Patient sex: F
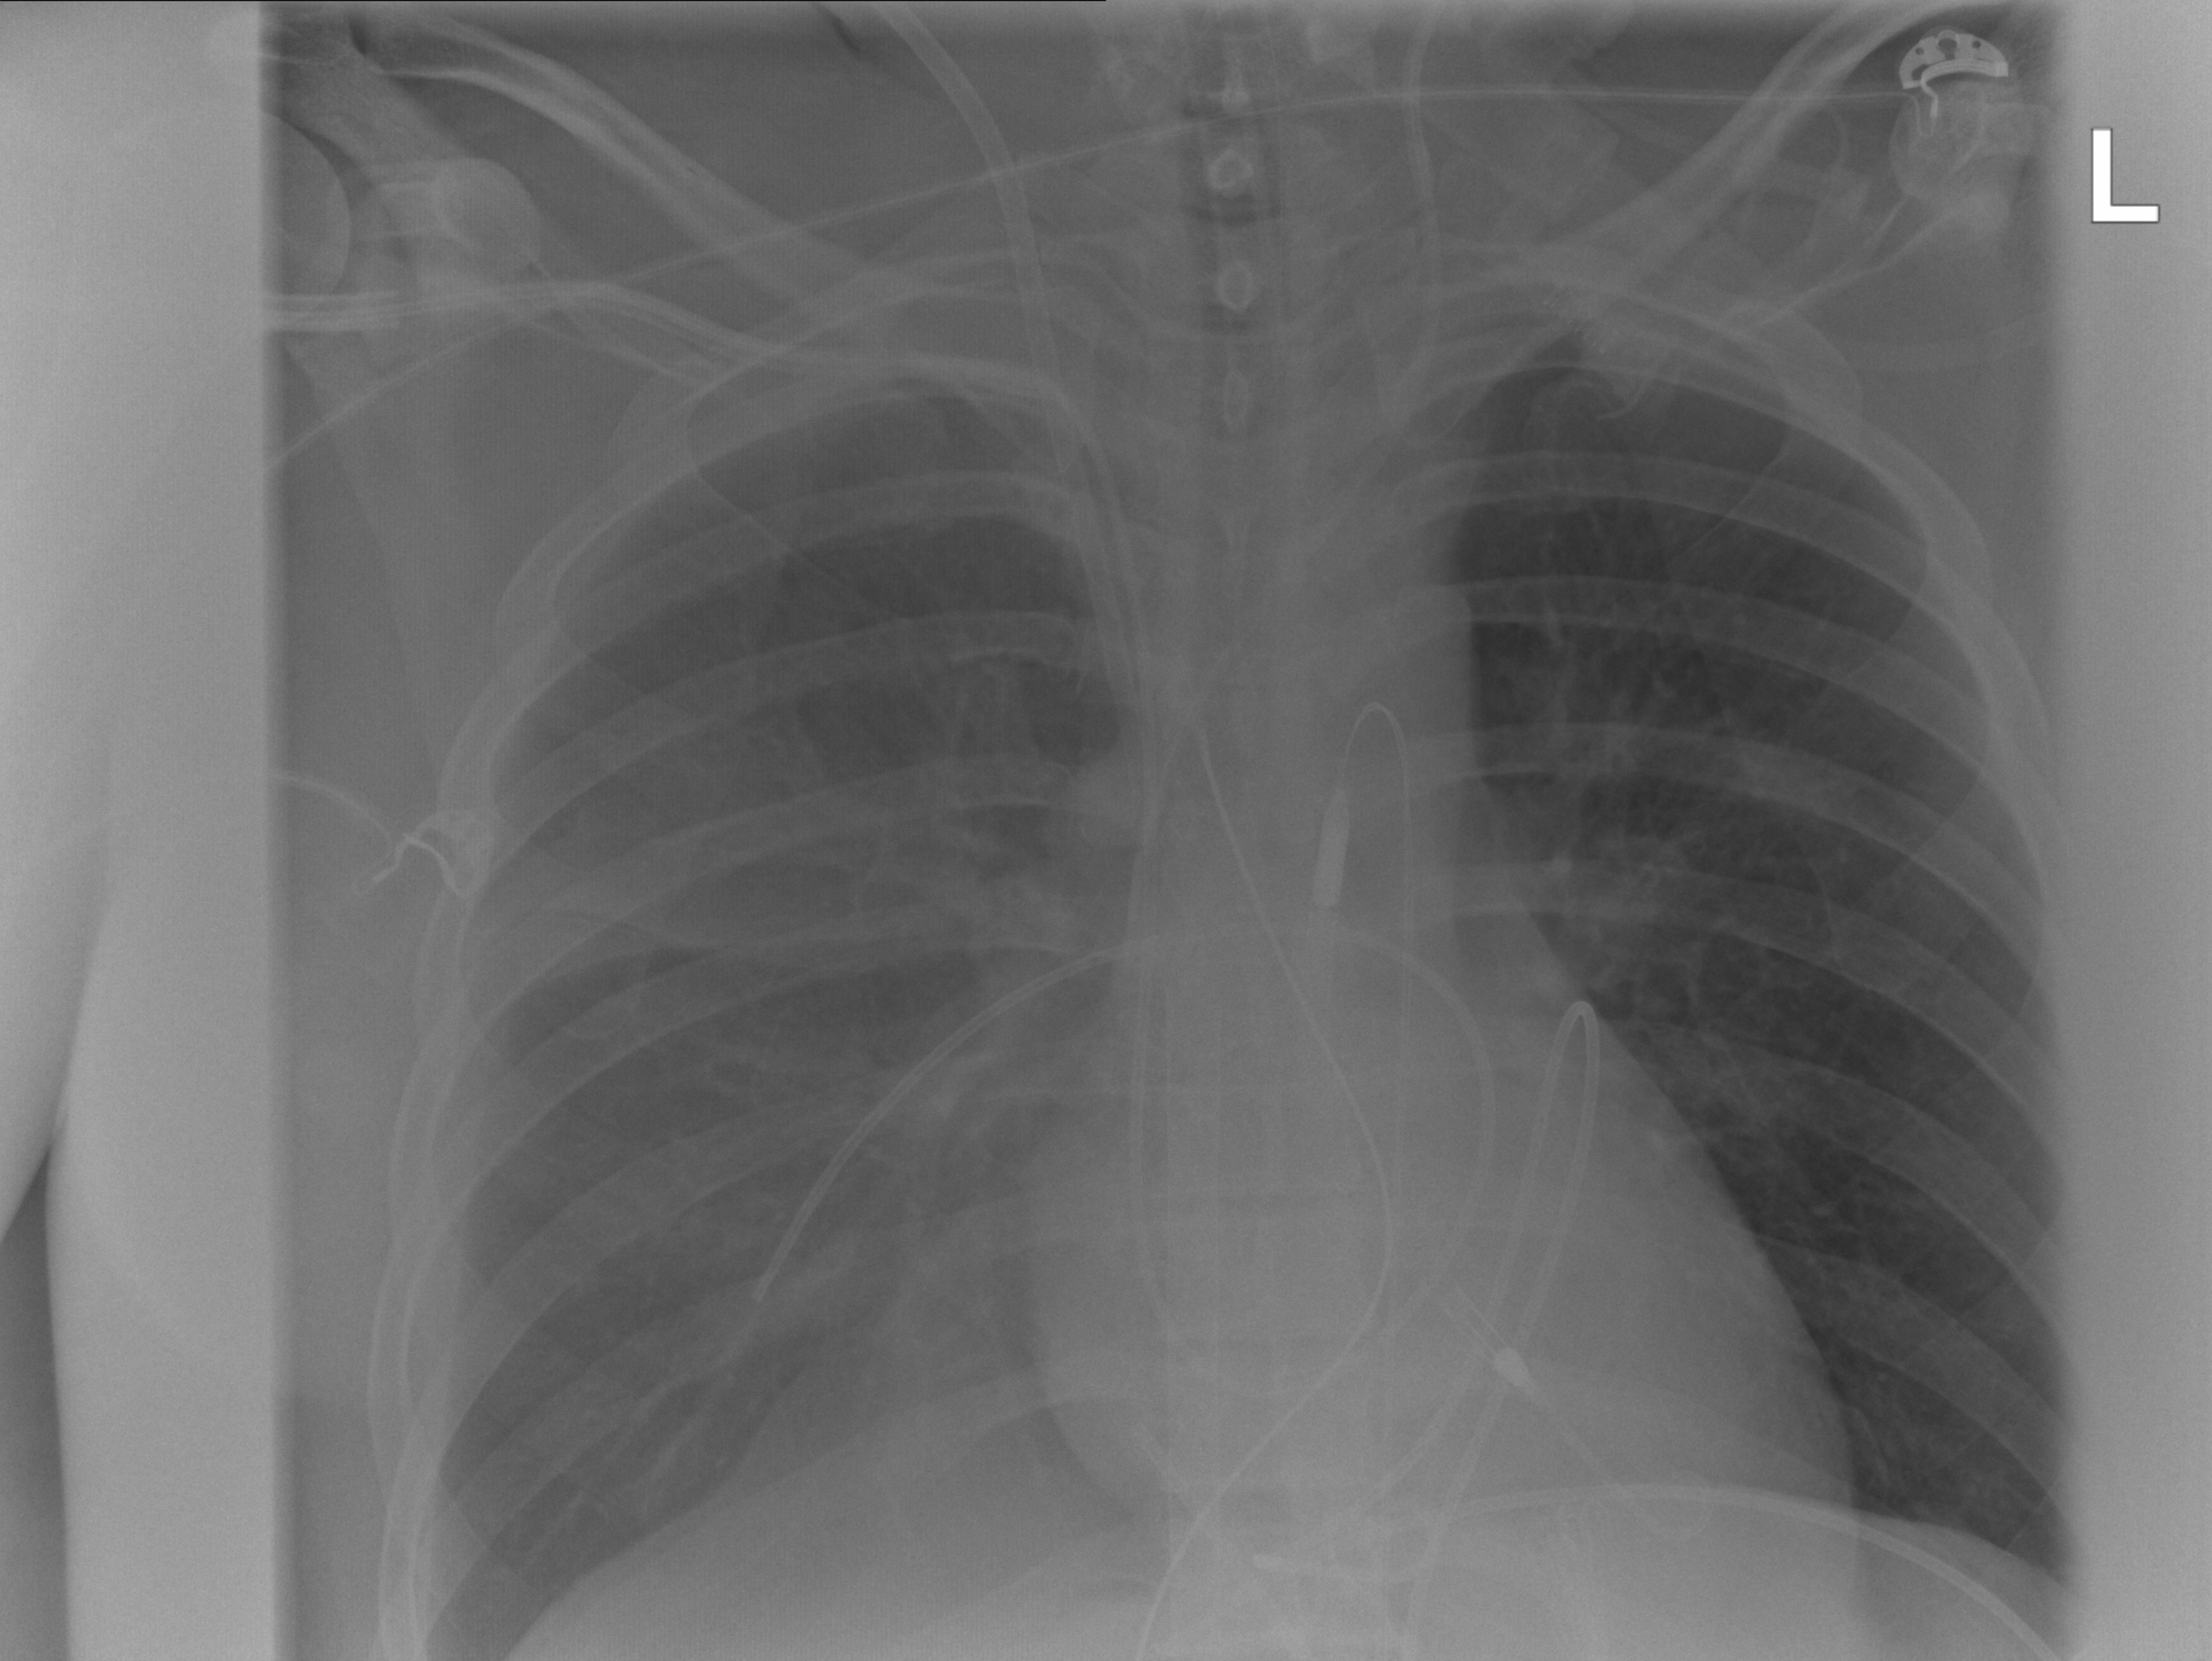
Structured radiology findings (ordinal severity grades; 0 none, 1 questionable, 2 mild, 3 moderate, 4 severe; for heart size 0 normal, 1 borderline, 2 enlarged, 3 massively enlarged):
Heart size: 0
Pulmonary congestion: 0
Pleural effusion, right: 2
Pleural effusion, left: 0
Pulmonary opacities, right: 0
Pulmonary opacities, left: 0
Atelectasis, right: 2
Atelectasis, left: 0